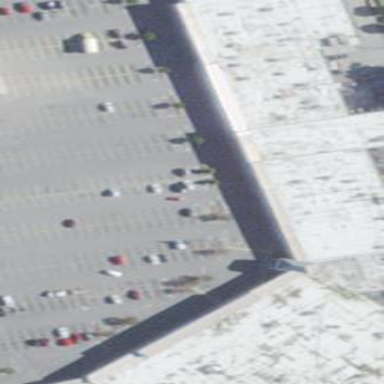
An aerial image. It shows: Mall building.